Question: >
<URL>
<URL>
How to find duplicity for example in this table?

Column is unique ID and columns and are irrelevant, so and rows are duplicates
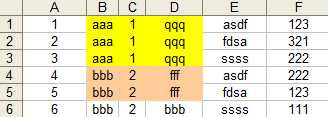
Answer: I have a more effective solution:
'''
DELETE FROM MyTable
WHERE A NOT IN
(SELECT MIN(A)
FROM MyTable GROUP BY B, C, D
);
'''
Attention: this works if "A" is not NULL. So, for some similar tasks it won't help.